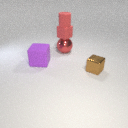
small red rubber cylinder above large red metal sphere